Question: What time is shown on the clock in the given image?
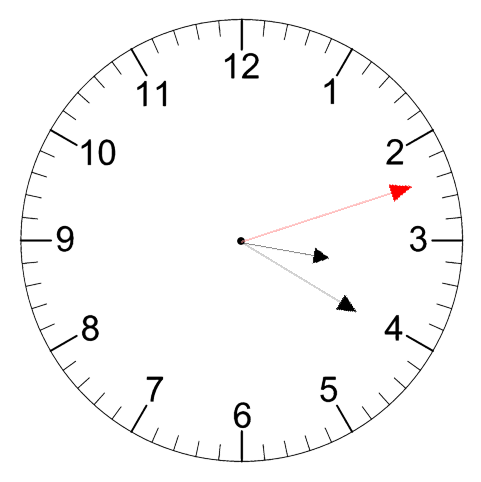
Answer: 03:20:12